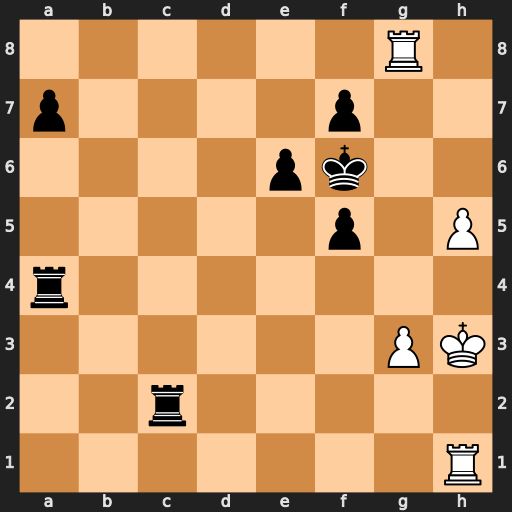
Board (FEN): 6R1/p4p2/4pk2/5p1P/r7/6PK/2r5/7R
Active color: w
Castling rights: -
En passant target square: -
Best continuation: h6 Rg4 h7